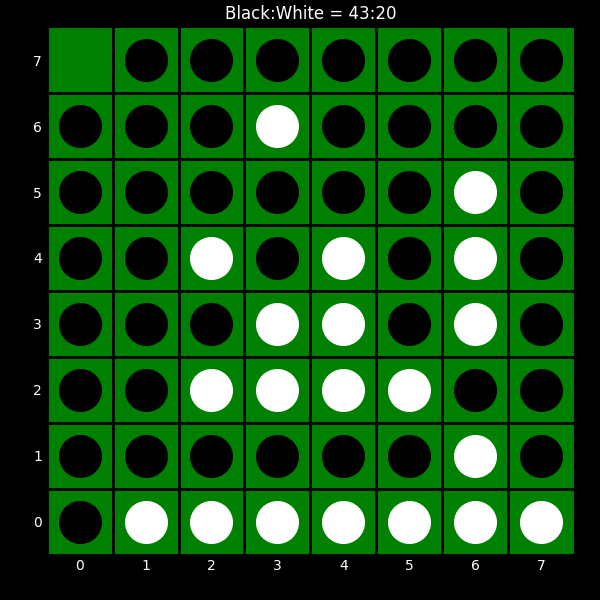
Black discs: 43
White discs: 20